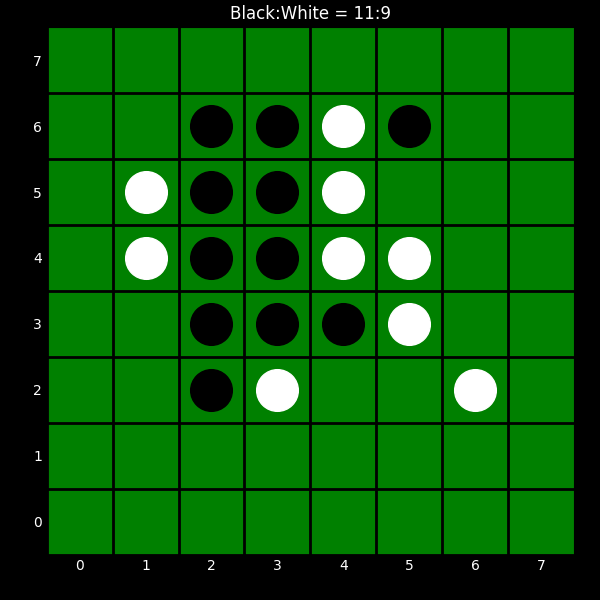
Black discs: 11
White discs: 9